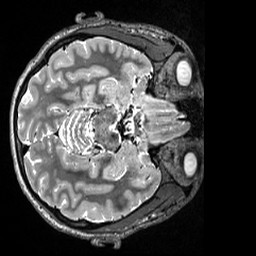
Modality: T2w
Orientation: axial
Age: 32
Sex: female
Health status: ill
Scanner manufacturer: siemens
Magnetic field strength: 3 T
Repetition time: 3.2 s
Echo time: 0.563 s